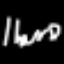
Label: hourglass